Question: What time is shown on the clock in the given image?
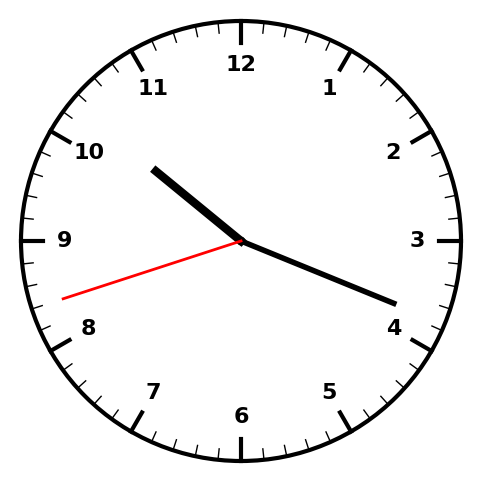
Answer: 10:18:42